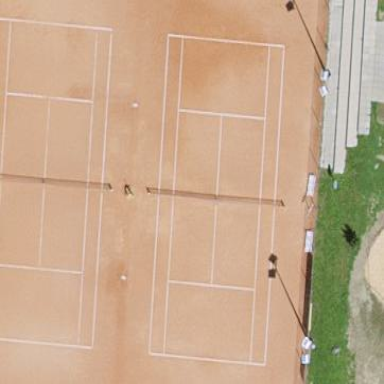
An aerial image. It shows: Clay tennis court enclosed by fence.